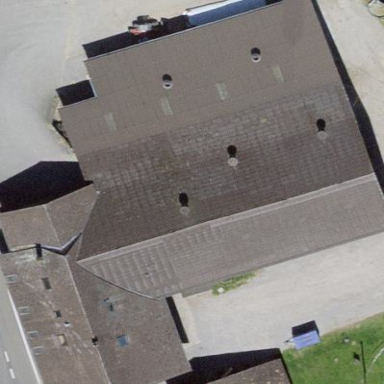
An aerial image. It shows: Farm building.